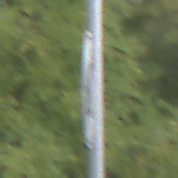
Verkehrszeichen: EndeGeschwindigkeit60
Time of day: Midday
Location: Outdoor (Suburban)
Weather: Overcast
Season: NotSpecified
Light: Natural